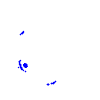
Particle: electron